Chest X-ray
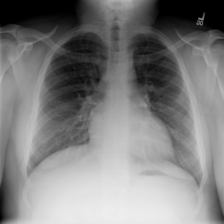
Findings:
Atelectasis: negative
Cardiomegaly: negative
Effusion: negative
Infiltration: negative
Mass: negative
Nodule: negative
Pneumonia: negative
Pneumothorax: negative
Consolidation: negative
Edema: negative
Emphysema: negative
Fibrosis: negative
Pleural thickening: negative
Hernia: negative